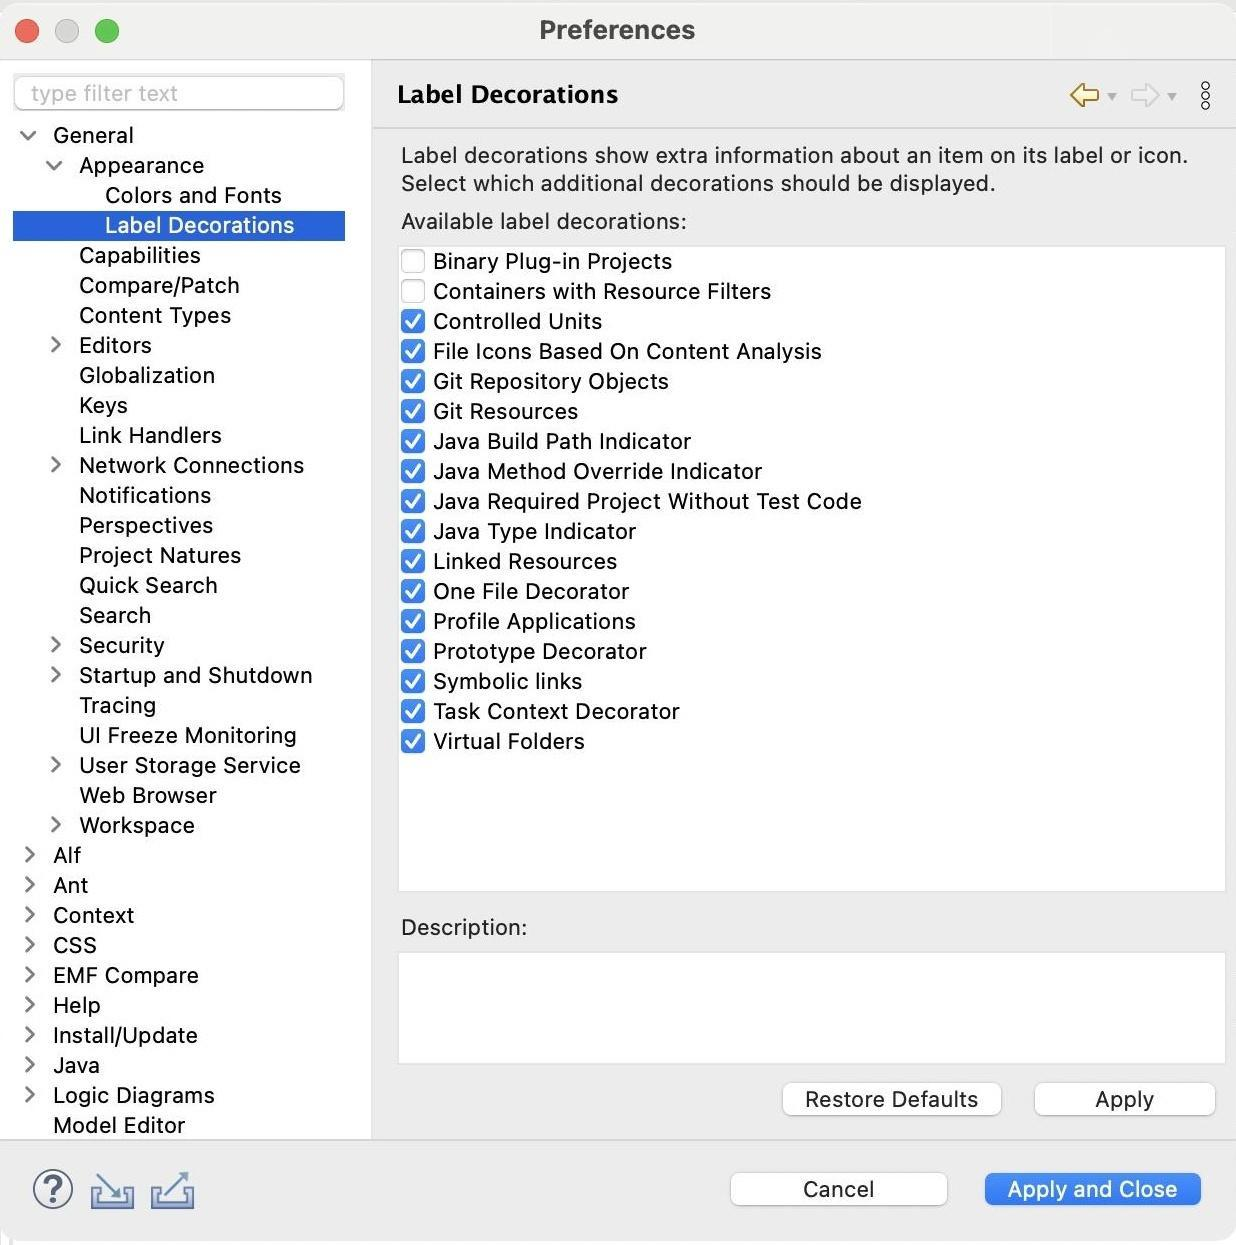
Accessibility tree:
{"name": "Preferences", "role": "AXWindow", "description": null, "role_description": "standard window", "value": null, "position": "480.00;136.00", "size": "619;619", "children": [{"name": "Apply_and_Close", "role": "AXButton", "description": null, "role_description": "button", "value": null, "position": "487.00;581.00", "size": "120;27", "children": []}, {"name": "Cancel", "role": "AXButton", "description": null, "role_description": "button", "value": null, "position": "360.00;581.00", "size": "120;27", "children": []}, {"name": null, "role": "AXToolbar", "description": null, "role_description": "toolbar", "value": null, "position": "12.00;579.00", "size": "90;30", "children": [{"name": "Help", "role": "AXCheckBox", "description": null, "role_description": "checkbox", "value": 0, "position": "12.00;579.00", "size": "30;30", "children": []}, {"name": "Import", "role": "AXButton", "description": null, "role_description": "button", "value": null, "position": "42.00;579.00", "size": "30;30", "children": []}, {"name": "Export", "role": "AXButton", "description": null, "role_description": "button", "value": null, "position": "72.00;579.00", "size": "30;30", "children": []}]}, {"name": null, "role": "AXScrollArea", "description": null, "role_description": "scroll area", "value": null, "position": "199.00;69.00", "size": "415;494", "children": [{"name": "Apply", "role": "AXButton", "description": null, "role_description": "button", "value": null, "position": "512.00;536.00", "size": "102;27", "children": []}, {"name": "Restore_Defaults", "role": "AXButton", "description": null, "role_description": "button", "value": null, "position": "386.00;536.00", "size": "121;27", "children": []}, {"name": null, "role": "AXScrollArea", "description": null, "role_description": "scroll area", "value": null, "position": "199.00;474.00", "size": "415;57", "children": [{"name": null, "role": "AXTextArea", "description": null, "role_description": "text entry area", "value": "", "position": "200.00;475.00", "size": "412;55", "children": []}]}, {"name": null, "role": "AXStaticText", "description": null, "role_description": "text", "value": "Description:", "position": "199.00;455.00", "size": "68;14", "children": []}, {"name": null, "role": "AXScrollArea", "description": null, "role_description": "scroll area", "value": null, "position": "199.00;121.00", "size": "415;324", "children": [{"name": null, "role": "AXTable", "description": null, "role_description": "table", "value": null, "position": "200.00;122.00", "size": "413;322", "children": [{"name": null, "role": "AXRow", "description": null, "role_description": "table row", "value": null, "position": "200.00;122.00", "size": "413;15", "children": [{"name": "", "role": "AXCheckBox", "description": null, "role_description": "checkbox", "value": 0, "position": "200.00;122.00", "size": "14;14", "children": []}, {"name": null, "role": "AXStaticText", "description": null, "role_description": "text", "value": "Binary Plug-in Projects", "position": "215.00;122.00", "size": "219;14", "children": []}]}, {"name": null, "role": "AXRow", "description": null, "role_description": "table row", "value": null, "position": "200.00;137.00", "size": "413;15", "children": [{"name": "", "role": "AXCheckBox", "description": null, "role_description": "checkbox", "value": 0, "position": "200.00;137.00", "size": "14;14", "children": []}, {"name": null, "role": "AXStaticText", "description": null, "role_description": "text", "value": "Containers with Resource Filters", "position": "215.00;137.00", "size": "219;14", "children": []}]}, {"name": null, "role": "AXRow", "description": null, "role_description": "table row", "value": null, "position": "200.00;152.00", "size": "413;15", "children": [{"name": "", "role": "AXCheckBox", "description": null, "role_description": "checkbox", "value": 1, "position": "200.00;152.00", "size": "14;14", "children": []}, {"name": null, "role": "AXStaticText", "description": null, "role_description": "text", "value": "Controlled Units", "position": "215.00;152.00", "size": "219;14", "children": []}]}, {"name": null, "role": "AXRow", "description": null, "role_description": "table row", "value": null, "position": "200.00;167.00", "size": "413;15", "children": [{"name": "", "role": "AXCheckBox", "description": null, "role_description": "checkbox", "value": 1, "position": "200.00;167.00", "size": "14;14", "children": []}, {"name": null, "role": "AXStaticText", "description": null, "role_description": "text", "value": "File Icons Based On Content Analysis", "position": "215.00;167.00", "size": "219;14", "children": []}]}, {"name": null, "role": "AXRow", "description": null, "role_description": "table row", "value": null, "position": "200.00;182.00", "size": "413;15", "children": [{"name": "", "role": "AXCheckBox", "description": null, "role_description": "checkbox", "value": 1, "position": "200.00;182.00", "size": "14;14", "children": []}, {"name": null, "role": "AXStaticText", "description": null, "role_description": "text", "value": "Git Repository Objects", "position": "215.00;182.00", "size": "219;14", "children": []}]}, {"name": null, "role": "AXRow", "description": null, "role_description": "table row", "value": null, "position": "200.00;197.00", "size": "413;15", "children": [{"name": "", "role": "AXCheckBox", "description": null, "role_description": "checkbox", "value": 1, "position": "200.00;197.00", "size": "14;14", "children": []}, {"name": null, "role": "AXStaticText", "description": null, "role_description": "text", "value": "Git Resources", "position": "215.00;197.00", "size": "219;14", "children": []}]}, {"name": null, "role": "AXRow", "description": null, "role_description": "table row", "value": null, "position": "200.00;212.00", "size": "413;15", "children": [{"name": "", "role": "AXCheckBox", "description": null, "role_description": "checkbox", "value": 1, "position": "200.00;212.00", "size": "14;14", "children": []}, {"name": null, "role": "AXStaticText", "description": null, "role_description": "text", "value": "Java Build Path Indicator", "position": "215.00;212.00", "size": "219;14", "children": []}]}, {"name": null, "role": "AXRow", "description": null, "role_description": "table row", "value": null, "position": "200.00;227.00", "size": "413;15", "children": [{"name": "", "role": "AXCheckBox", "description": null, "role_description": "checkbox", "value": 1, "position": "200.00;227.00", "size": "14;14", "children": []}, {"name": null, "role": "AXStaticText", "description": null, "role_description": "text", "value": "Java Method Override Indicator", "position": "215.00;227.00", "size": "219;14", "children": []}]}, {"name": null, "role": "AXRow", "description": null, "role_description": "table row", "value": null, "position": "200.00;242.00", "size": "413;15", "children": [{"name": "", "role": "AXCheckBox", "description": null, "role_description": "checkbox", "value": 1, "position": "200.00;242.00", "size": "14;14", "children": []}, {"name": null, "role": "AXStaticText", "description": null, "role_description": "text", "value": "Java Required Project Without Test Code", "position": "215.00;242.00", "size": "219;14", "children": []}]}, {"name": null, "role": "AXRow", "description": null, "role_description": "table row", "value": null, "position": "200.00;257.00", "size": "413;15", "children": [{"name": "", "role": "AXCheckBox", "description": null, "role_description": "checkbox", "value": 1, "position": "200.00;257.00", "size": "14;14", "children": []}, {"name": null, "role": "AXStaticText", "description": null, "role_description": "text", "value": "Java Type Indicator", "position": "215.00;257.00", "size": "219;14", "children": []}]}, {"name": null, "role": "AXRow", "description": null, "role_description": "table row", "value": null, "position": "200.00;272.00", "size": "413;15", "children": [{"name": "", "role": "AXCheckBox", "description": null, "role_description": "checkbox", "value": 1, "position": "200.00;272.00", "size": "14;14", "children": []}, {"name": null, "role": "AXStaticText", "description": null, "role_description": "text", "value": "Linked Resources", "position": "215.00;272.00", "size": "219;14", "children": []}]}, {"name": null, "role": "AXRow", "description": null, "role_description": "table row", "value": null, "position": "200.00;287.00", "size": "413;15", "children": [{"name": "", "role": "AXCheckBox", "description": null, "role_description": "checkbox", "value": 1, "position": "200.00;287.00", "size": "14;14", "children": []}, {"name": null, "role": "AXStaticText", "description": null, "role_description": "text", "value": "One File Decorator", "position": "215.00;287.00", "size": "219;14", "children": []}]}, {"name": null, "role": "AXRow", "description": null, "role_description": "table row", "value": null, "position": "200.00;302.00", "size": "413;15", "children": [{"name": "", "role": "AXCheckBox", "description": null, "role_description": "checkbox", "value": 1, "position": "200.00;302.00", "size": "14;14", "children": []}, {"name": null, "role": "AXStaticText", "description": null, "role_description": "text", "value": "Profile Applications", "position": "215.00;302.00", "size": "219;14", "children": []}]}, {"name": null, "role": "AXRow", "description": null, "role_description": "table row", "value": null, "position": "200.00;317.00", "size": "413;15", "children": [{"name": "", "role": "AXCheckBox", "description": null, "role_description": "checkbox", "value": 1, "position": "200.00;317.00", "size": "14;14", "children": []}, {"name": null, "role": "AXStaticText", "description": null, "role_description": "text", "value": "Prototype Decorator", "position": "215.00;317.00", "size": "219;14", "children": []}]}, {"name": null, "role": "AXRow", "description": null, "role_description": "table row", "value": null, "position": "200.00;332.00", "size": "413;15", "children": [{"name": "", "role": "AXCheckBox", "description": null, "role_description": "checkbox", "value": 1, "position": "200.00;332.00", "size": "14;14", "children": []}, {"name": null, "role": "AXStaticText", "description": null, "role_description": "text", "value": "Symbolic links", "position": "215.00;332.00", "size": "219;14", "children": []}]}, {"name": null, "role": "AXRow", "description": null, "role_description": "table row", "value": null, "position": "200.00;347.00", "size": "413;15", "children": [{"name": "", "role": "AXCheckBox", "description": null, "role_description": "checkbox", "value": 1, "position": "200.00;347.00", "size": "14;14", "children": []}, {"name": null, "role": "AXStaticText", "description": null, "role_description": "text", "value": "Task Context Decorator", "position": "215.00;347.00", "size": "219;14", "children": []}]}, {"name": null, "role": "AXRow", "description": null, "role_description": "table row", "value": null, "position": "200.00;362.00", "size": "413;15", "children": [{"name": "", "role": "AXCheckBox", "description": null, "role_description": "checkbox", "value": 1, "position": "200.00;362.00", "size": "14;14", "children": []}, {"name": null, "role": "AXStaticText", "description": null, "role_description": "text", "value": "Virtual Folders", "position": "215.00;362.00", "size": "219;14", "children": []}]}, {"name": null, "role": "AXColumn", "description": null, "role_description": "column", "value": null, "position": "200.00;122.00", "size": "15;322", "children": []}, {"name": null, "role": "AXColumn", "description": null, "role_description": "column", "value": null, "position": "215.00;122.00", "size": "220;322", "children": []}]}]}, {"name": null, "role": "AXStaticText", "description": null, "role_description": "text", "value": "Available label decorations:", "position": "199.00;102.00", "size": "148;14", "children": []}, {"name": null, "role": "AXStaticText", "description": null, "role_description": "text", "value": "Label decorations show extra information about an item on its label or icon. Select which additional decorations should be displayed.", "position": "199.00;69.00", "size": "415;28", "children": []}]}, {"name": null, "role": "AXToolbar", "description": "", "role_description": "toolbar", "value": null, "position": "532.00;35.00", "size": "82;22", "children": [{"name": "Back_to_Colors_and_Fonts", "role": "AXMenuButton", "description": null, "role_description": "menu button", "value": null, "position": "532.00;35.00", "size": "22;22", "children": []}, {"name": "Forward", "role": "AXMenuButton", "description": null, "role_description": "menu button", "value": null, "position": "562.00;35.00", "size": "22;22", "children": []}, {"name": "Additional_Dialog_Actions", "role": "AXButton", "description": null, "role_description": "button", "value": null, "position": "592.00;35.00", "size": "22;22", "children": []}]}, {"name": null, "role": "AXStaticText", "description": "", "role_description": "text", "value": "Label Decorations", "position": "196.00;35.00", "size": "329;21", "children": []}, {"name": null, "role": "AXSplitter", "description": null, "role_description": "splitter", "value": 180, "position": "180.00;28.00", "size": "5;540", "children": []}, {"name": null, "role": "AXScrollArea", "description": null, "role_description": "scroll area", "value": null, "position": "7.00;59.00", "size": "166;509", "children": [{"name": null, "role": "AXOutline", "description": null, "role_description": "outline", "value": null, "position": "7.00;59.00", "size": "166;600", "children": [{"name": null, "role": "AXRow", "description": null, "role_description": "outline row", "value": null, "position": "7.00;59.00", "size": "166;15", "children": [{"name": null, "role": "AXGroup", "description": null, "role_description": "group", "value": null, "position": "7.00;59.00", "size": "151;15", "children": [{"name": null, "role": "AXDisclosureTriangle", "description": null, "role_description": "disclosure triangle", "value": 1, "position": "9.00;59.00", "size": "12;14", "children": []}, {"name": null, "role": "AXStaticText", "description": null, "role_description": "text", "value": "General", "position": "25.00;59.00", "size": "132;14", "children": []}]}]}, {"name": null, "role": "AXRow", "description": null, "role_description": "outline row", "value": null, "position": "7.00;74.00", "size": "166;15", "children": [{"name": null, "role": "AXGroup", "description": null, "role_description": "group", "value": null, "position": "7.00;74.00", "size": "151;15", "children": [{"name": null, "role": "AXDisclosureTriangle", "description": null, "role_description": "disclosure triangle", "value": 1, "position": "22.00;74.00", "size": "12;14", "children": []}, {"name": null, "role": "AXStaticText", "description": null, "role_description": "text", "value": "Appearance", "position": "38.00;74.00", "size": "119;14", "children": []}]}]}, {"name": null, "role": "AXRow", "description": null, "role_description": "outline row", "value": null, "position": "7.00;89.00", "size": "166;15", "children": [{"name": null, "role": "AXStaticText", "description": null, "role_description": "text", "value": "Colors and Fonts", "position": "51.00;89.00", "size": "106;14", "children": []}]}, {"name": null, "role": "AXRow", "description": null, "role_description": "outline row", "value": null, "position": "7.00;104.00", "size": "166;15", "children": [{"name": null, "role": "AXStaticText", "description": null, "role_description": "text", "value": "Label Decorations", "position": "51.00;104.00", "size": "106;14", "children": []}]}, {"name": null, "role": "AXRow", "description": null, "role_description": "outline row", "value": null, "position": "7.00;119.00", "size": "166;15", "children": [{"name": null, "role": "AXStaticText", "description": null, "role_description": "text", "value": "Capabilities", "position": "38.00;119.00", "size": "119;14", "children": []}]}, {"name": null, "role": "AXRow", "description": null, "role_description": "outline row", "value": null, "position": "7.00;134.00", "size": "166;15", "children": [{"name": null, "role": "AXStaticText", "description": null, "role_description": "text", "value": "Compare/Patch", "position": "38.00;134.00", "size": "119;14", "children": []}]}, {"name": null, "role": "AXRow", "description": null, "role_description": "outline row", "value": null, "position": "7.00;149.00", "size": "166;15", "children": [{"name": null, "role": "AXStaticText", "description": null, "role_description": "text", "value": "Content Types", "position": "38.00;149.00", "size": "119;14", "children": []}]}, {"name": null, "role": "AXRow", "description": null, "role_description": "outline row", "value": null, "position": "7.00;164.00", "size": "166;15", "children": [{"name": null, "role": "AXGroup", "description": null, "role_description": "group", "value": null, "position": "7.00;164.00", "size": "151;15", "children": [{"name": null, "role": "AXDisclosureTriangle", "description": null, "role_description": "disclosure triangle", "value": 0, "position": "22.00;164.00", "size": "12;14", "children": []}, {"name": null, "role": "AXStaticText", "description": null, "role_description": "text", "value": "Editors", "position": "38.00;164.00", "size": "119;14", "children": []}]}]}, {"name": null, "role": "AXRow", "description": null, "role_description": "outline row", "value": null, "position": "7.00;179.00", "size": "166;15", "children": [{"name": null, "role": "AXStaticText", "description": null, "role_description": "text", "value": "Globalization", "position": "38.00;179.00", "size": "119;14", "children": []}]}, {"name": null, "role": "AXRow", "description": null, "role_description": "outline row", "value": null, "position": "7.00;194.00", "size": "166;15", "children": [{"name": null, "role": "AXStaticText", "description": null, "role_description": "text", "value": "Keys", "position": "38.00;194.00", "size": "119;14", "children": []}]}, {"name": null, "role": "AXRow", "description": null, "role_description": "outline row", "value": null, "position": "7.00;209.00", "size": "166;15", "children": [{"name": null, "role": "AXStaticText", "description": null, "role_description": "text", "value": "Link Handlers", "position": "38.00;209.00", "size": "119;14", "children": []}]}, {"name": null, "role": "AXRow", "description": null, "role_description": "outline row", "value": null, "position": "7.00;224.00", "size": "166;15", "children": [{"name": null, "role": "AXGroup", "description": null, "role_description": "group", "value": null, "position": "7.00;224.00", "size": "151;15", "children": [{"name": null, "role": "AXDisclosureTriangle", "description": null, "role_description": "disclosure triangle", "value": 0, "position": "22.00;224.00", "size": "12;14", "children": []}, {"name": null, "role": "AXStaticText", "description": null, "role_description": "text", "value": "Network Connections", "position": "38.00;224.00", "size": "119;14", "children": []}]}]}, {"name": null, "role": "AXRow", "description": null, "role_description": "outline row", "value": null, "position": "7.00;239.00", "size": "166;15", "children": [{"name": null, "role": "AXStaticText", "description": null, "role_description": "text", "value": "Notifications", "position": "38.00;239.00", "size": "119;14", "children": []}]}, {"name": null, "role": "AXRow", "description": null, "role_description": "outline row", "value": null, "position": "7.00;254.00", "size": "166;15", "children": [{"name": null, "role": "AXStaticText", "description": null, "role_description": "text", "value": "Perspectives", "position": "38.00;254.00", "size": "119;14", "children": []}]}, {"name": null, "role": "AXRow", "description": null, "role_description": "outline row", "value": null, "position": "7.00;269.00", "size": "166;15", "children": [{"name": null, "role": "AXStaticText", "description": null, "role_description": "text", "value": "Project Natures", "position": "38.00;269.00", "size": "119;14", "children": []}]}, {"name": null, "role": "AXRow", "description": null, "role_description": "outline row", "value": null, "position": "7.00;284.00", "size": "166;15", "children": [{"name": null, "role": "AXStaticText", "description": null, "role_description": "text", "value": "Quick Search", "position": "38.00;284.00", "size": "119;14", "children": []}]}, {"name": null, "role": "AXRow", "description": null, "role_description": "outline row", "value": null, "position": "7.00;299.00", "size": "166;15", "children": [{"name": null, "role": "AXStaticText", "description": null, "role_description": "text", "value": "Search", "position": "38.00;299.00", "size": "119;14", "children": []}]}, {"name": null, "role": "AXRow", "description": null, "role_description": "outline row", "value": null, "position": "7.00;314.00", "size": "166;15", "children": [{"name": null, "role": "AXGroup", "description": null, "role_description": "group", "value": null, "position": "7.00;314.00", "size": "151;15", "children": [{"name": null, "role": "AXDisclosureTriangle", "description": null, "role_description": "disclosure triangle", "value": 0, "position": "22.00;314.00", "size": "12;14", "children": []}, {"name": null, "role": "AXStaticText", "description": null, "role_description": "text", "value": "Security", "position": "38.00;314.00", "size": "119;14", "children": []}]}]}, {"name": null, "role": "AXRow", "description": null, "role_description": "outline row", "value": null, "position": "7.00;329.00", "size": "166;15", "children": [{"name": null, "role": "AXGroup", "description": null, "role_description": "group", "value": null, "position": "7.00;329.00", "size": "151;15", "children": [{"name": null, "role": "AXDisclosureTriangle", "description": null, "role_description": "disclosure triangle", "value": 0, "position": "22.00;329.00", "size": "12;14", "children": []}, {"name": null, "role": "AXStaticText", "description": null, "role_description": "text", "value": "Startup and Shutdown", "position": "38.00;329.00", "size": "119;14", "children": []}]}]}, {"name": null, "role": "AXRow", "description": null, "role_description": "outline row", "value": null, "position": "7.00;344.00", "size": "166;15", "children": [{"name": null, "role": "AXStaticText", "description": null, "role_description": "text", "value": "Tracing", "position": "38.00;344.00", "size": "119;14", "children": []}]}, {"name": null, "role": "AXRow", "description": null, "role_description": "outline row", "value": null, "position": "7.00;359.00", "size": "166;15", "children": [{"name": null, "role": "AXStaticText", "description": null, "role_description": "text", "value": "UI Freeze Monitoring", "position": "38.00;359.00", "size": "119;14", "children": []}]}, {"name": null, "role": "AXRow", "description": null, "role_description": "outline row", "value": null, "position": "7.00;374.00", "size": "166;15", "children": [{"name": null, "role": "AXGroup", "description": null, "role_description": "group", "value": null, "position": "7.00;374.00", "size": "151;15", "children": [{"name": null, "role": "AXDisclosureTriangle", "description": null, "role_description": "disclosure triangle", "value": 0, "position": "22.00;374.00", "size": "12;14", "children": []}, {"name": null, "role": "AXStaticText", "description": null, "role_description": "text", "value": "User Storage Service", "position": "38.00;374.00", "size": "119;14", "children": []}]}]}, {"name": null, "role": "AXRow", "description": null, "role_description": "outline row", "value": null, "position": "7.00;389.00", "size": "166;15", "children": [{"name": null, "role": "AXStaticText", "description": null, "role_description": "text", "value": "Web Browser", "position": "38.00;389.00", "size": "119;14", "children": []}]}, {"name": null, "role": "AXRow", "description": null, "role_description": "outline row", "value": null, "position": "7.00;404.00", "size": "166;15", "children": [{"name": null, "role": "AXGroup", "description": null, "role_description": "group", "value": null, "position": "7.00;404.00", "size": "151;15", "children": [{"name": null, "role": "AXDisclosureTriangle", "description": null, "role_description": "disclosure triangle", "value": 0, "position": "22.00;404.00", "size": "12;14", "children": []}, {"name": null, "role": "AXStaticText", "description": null, "role_description": "text", "value": "Workspace", "position": "38.00;404.00", "size": "119;14", "children": []}]}]}, {"name": null, "role": "AXRow", "description": null, "role_description": "outline row", "value": null, "position": "7.00;419.00", "size": "166;15", "children": [{"name": null, "role": "AXGroup", "description": null, "role_description": "group", "value": null, "position": "7.00;419.00", "size": "151;15", "children": [{"name": null, "role": "AXDisclosureTriangle", "description": null, "role_description": "disclosure triangle", "value": 0, "position": "9.00;419.00", "size": "12;14", "children": []}, {"name": null, "role": "AXStaticText", "description": null, "role_description": "text", "value": "Alf", "position": "25.00;419.00", "size": "132;14", "children": []}]}]}, {"name": null, "role": "AXRow", "description": null, "role_description": "outline row", "value": null, "position": "7.00;434.00", "size": "166;15", "children": [{"name": null, "role": "AXGroup", "description": null, "role_description": "group", "value": null, "position": "7.00;434.00", "size": "151;15", "children": [{"name": null, "role": "AXDisclosureTriangle", "description": null, "role_description": "disclosure triangle", "value": 0, "position": "9.00;434.00", "size": "12;14", "children": []}, {"name": null, "role": "AXStaticText", "description": null, "role_description": "text", "value": "Ant", "position": "25.00;434.00", "size": "132;14", "children": []}]}]}, {"name": null, "role": "AXRow", "description": null, "role_description": "outline row", "value": null, "position": "7.00;449.00", "size": "166;15", "children": [{"name": null, "role": "AXGroup", "description": null, "role_description": "group", "value": null, "position": "7.00;449.00", "size": "151;15", "children": [{"name": null, "role": "AXDisclosureTriangle", "description": null, "role_description": "disclosure triangle", "value": 0, "position": "9.00;449.00", "size": "12;14", "children": []}, {"name": null, "role": "AXStaticText", "description": null, "role_description": "text", "value": "Context", "position": "25.00;449.00", "size": "132;14", "children": []}]}]}, {"name": null, "role": "AXRow", "description": null, "role_description": "outline row", "value": null, "position": "7.00;464.00", "size": "166;15", "children": [{"name": null, "role": "AXGroup", "description": null, "role_description": "group", "value": null, "position": "7.00;464.00", "size": "151;15", "children": [{"name": null, "role": "AXDisclosureTriangle", "description": null, "role_description": "disclosure triangle", "value": 0, "position": "9.00;464.00", "size": "12;14", "children": []}, {"name": null, "role": "AXStaticText", "description": null, "role_description": "text", "value": "CSS", "position": "25.00;464.00", "size": "132;14", "children": []}]}]}, {"name": null, "role": "AXRow", "description": null, "role_description": "outline row", "value": null, "position": "7.00;479.00", "size": "166;15", "children": [{"name": null, "role": "AXGroup", "description": null, "role_description": "group", "value": null, "position": "7.00;479.00", "size": "151;15", "children": [{"name": null, "role": "AXDisclosureTriangle", "description": null, "role_description": "disclosure triangle", "value": 0, "position": "9.00;479.00", "size": "12;14", "children": []}, {"name": null, "role": "AXStaticText", "description": null, "role_description": "text", "value": "EMF Compare", "position": "25.00;479.00", "size": "132;14", "children": []}]}]}, {"name": null, "role": "AXRow", "description": null, "role_description": "outline row", "value": null, "position": "7.00;494.00", "size": "166;15", "children": [{"name": null, "role": "AXGroup", "description": null, "role_description": "group", "value": null, "position": "7.00;494.00", "size": "151;15", "children": [{"name": null, "role": "AXDisclosureTriangle", "description": null, "role_description": "disclosure triangle", "value": 0, "position": "9.00;494.00", "size": "12;14", "children": []}, {"name": null, "role": "AXStaticText", "description": null, "role_description": "text", "value": "Help", "position": "25.00;494.00", "size": "132;14", "children": []}]}]}, {"name": null, "role": "AXRow", "description": null, "role_description": "outline row", "value": null, "position": "7.00;509.00", "size": "166;15", "children": [{"name": null, "role": "AXGroup", "description": null, "role_description": "group", "value": null, "position": "7.00;509.00", "size": "151;15", "children": [{"name": null, "role": "AXDisclosureTriangle", "description": null, "role_description": "disclosure triangle", "value": 0, "position": "9.00;509.00", "size": "12;14", "children": []}, {"name": null, "role": "AXStaticText", "description": null, "role_description": "text", "value": "Install/Update", "position": "25.00;509.00", "size": "132;14", "children": []}]}]}, {"name": null, "role": "AXRow", "description": null, "role_description": "outline row", "value": null, "position": "7.00;524.00", "size": "166;15", "children": [{"name": null, "role": "AXGroup", "description": null, "role_description": "group", "value": null, "position": "7.00;524.00", "size": "151;15", "children": [{"name": null, "role": "AXDisclosureTriangle", "description": null, "role_description": "disclosure triangle", "value": 0, "position": "9.00;524.00", "size": "12;14", "children": []}, {"name": null, "role": "AXStaticText", "description": null, "role_description": "text", "value": "Java", "position": "25.00;524.00", "size": "132;14", "children": []}]}]}, {"name": null, "role": "AXRow", "description": null, "role_description": "outline row", "value": null, "position": "7.00;539.00", "size": "166;15", "children": [{"name": null, "role": "AXGroup", "description": null, "role_description": "group", "value": null, "position": "7.00;539.00", "size": "151;15", "children": [{"name": null, "role": "AXDisclosureTriangle", "description": null, "role_description": "disclosure triangle", "value": 0, "position": "9.00;539.00", "size": "12;14", "children": []}, {"name": null, "role": "AXStaticText", "description": null, "role_description": "text", "value": "Logic Diagrams", "position": "25.00;539.00", "size": "132;14", "children": []}]}]}, {"name": null, "role": "AXRow", "description": null, "role_description": "outline row", "value": null, "position": "7.00;554.00", "size": "166;15", "children": [{"name": null, "role": "AXStaticText", "description": null, "role_description": "text", "value": "Model Editor", "position": "25.00;554.00", "size": "132;14", "children": []}]}, {"name": null, "role": "AXRow", "description": null, "role_description": "outline row", "value": null, "position": "7.00;569.00", "size": "166;15", "children": [{"name": null, "role": "AXGroup", "description": null, "role_description": "group", "value": null, "position": "7.00;569.00", "size": "151;15", "children": [{"name": null, "role": "AXDisclosureTriangle", "description": null, "role_description": "disclosure triangle", "value": 0, "position": "9.00;569.00", "size": "12;14", "children": []}, {"name": null, "role": "AXStaticText", "description": null, "role_description": "text", "value": "Model Validation", "position": "25.00;569.00", "size": "132;14", "children": []}]}]}, {"name": null, "role": "AXRow", "description": null, "role_description": "outline row", "value": null, "position": "7.00;584.00", "size": "166;15", "children": [{"name": null, "role": "AXGroup", "description": null, "role_description": "group", "value": null, "position": "7.00;584.00", "size": "151;15", "children": [{"name": null, "role": "AXDisclosureTriangle", "description": null, "role_description": "disclosure triangle", "value": 0, "position": "9.00;584.00", "size": "12;14", "children": []}, {"name": null, "role": "AXStaticText", "description": null, "role_description": "text", "value": "OCL", "position": "25.00;584.00", "size": "132;14", "children": []}]}]}, {"name": null, "role": "AXRow", "description": null, "role_description": "outline row", "value": null, "position": "7.00;599.00", "size": "166;15", "children": [{"name": null, "role": "AXGroup", "description": null, "role_description": "group", "value": null, "position": "7.00;599.00", "size": "151;15", "children": [{"name": null, "role": "AXDisclosureTriangle", "description": null, "role_description": "disclosure triangle", "value": 0, "position": "9.00;599.00", "size": "12;14", "children": []}, {"name": null, "role": "AXStaticText", "description": null, "role_description": "text", "value": "Papyrus", "position": "25.00;599.00", "size": "132;14", "children": []}]}]}, {"name": null, "role": "AXRow", "description": null, "role_description": "outline row", "value": null, "position": "7.00;614.00", "size": "166;15", "children": [{"name": null, "role": "AXGroup", "description": null, "role_description": "group", "value": null, "position": "7.00;614.00", "size": "151;15", "children": [{"name": null, "role": "AXDisclosureTriangle", "description": null, "role_description": "disclosure triangle", "value": 0, "position": "9.00;614.00", "size": "12;14", "children": []}, {"name": null, "role": "AXStaticText", "description": null, "role_description": "text", "value": "Plug-in Development", "position": "25.00;614.00", "size": "132;14", "children": []}]}]}, {"name": null, "role": "AXRow", "description": null, "role_description": "outline row", "value": null, "position": "7.00;629.00", "size": "166;15", "children": [{"name": null, "role": "AXGroup", "description": null, "role_description": "group", "value": null, "position": "7.00;629.00", "size": "151;15", "children": [{"name": null, "role": "AXDisclosureTriangle", "description": null, "role_description": "disclosure triangle", "value": 0, "position": "9.00;629.00", "size": "12;14", "children": []}, {"name": null, "role": "AXStaticText", "description": null, "role_description": "text", "value": "Run/Debug", "position": "25.00;629.00", "size": "132;14", "children": []}]}]}, {"name": null, "role": "AXRow", "description": null, "role_description": "outline row", "value": null, "position": "7.00;644.00", "size": "166;15", "children": [{"name": null, "role": "AXGroup", "description": null, "role_description": "group", "value": null, "position": "7.00;644.00", "size": "151;15", "children": [{"name": null, "role": "AXDisclosureTriangle", "description": null, "role_description": "disclosure triangle", "value": 0, "position": "9.00;644.00", "size": "12;14", "children": []}, {"name": null, "role": "AXStaticText", "description": null, "role_description": "text", "value": "Version Control (Team)", "position": "25.00;644.00", "size": "132;14", "children": []}]}]}, {"name": null, "role": "AXColumn", "description": null, "role_description": "column", "value": null, "position": "7.00;59.00", "size": "151;600", "children": []}]}, {"name": null, "role": "AXScrollBar", "description": null, "role_description": "scroll bar", "value": 0.0, "position": "157.00;59.00", "size": "16;509", "children": [{"name": null, "role": "AXValueIndicator", "description": null, "role_description": "value indicator", "value": 0.0, "position": "161.00;60.00", "size": "12;430", "children": []}, {"name": null, "role": "AXButton", "description": null, "role_description": "increment arrow button", "value": null, "position": "157.00;59.00", "size": "0;0", "children": []}, {"name": null, "role": "AXButton", "description": null, "role_description": "decrement arrow button", "value": null, "position": "157.00;59.00", "size": "0;0", "children": []}, {"name": null, "role": "AXButton", "description": null, "role_description": "increment page button", "value": null, "position": "161.00;490.50", "size": "12;78", "children": []}, {"name": null, "role": "AXButton", "description": null, "role_description": "decrement page button", "value": null, "position": "161.00;59.00", "size": "12;1", "children": []}]}]}, {"name": "type_filter_text", "role": "AXTextField", "description": null, "role_description": "search text field", "value": "", "position": "7.00;35.00", "size": "166;19", "children": []}, {"name": null, "role": "AXButton", "description": null, "role_description": "close button", "value": null, "position": "7.00;6.00", "size": "14;16", "children": []}, {"name": null, "role": "AXButton", "description": null, "role_description": "zoom button", "value": null, "position": "47.00;6.00", "size": "14;16", "children": [{"name": null, "role": "AXGroup", "description": null, "role_description": "group", "value": null, "position": "47.00;6.00", "size": "14;16", "children": [{"name": null, "role": "AXGroup", "description": null, "role_description": "group", "value": null, "position": "47.00;6.00", "size": "14;16", "children": []}]}]}, {"name": null, "role": "AXButton", "description": null, "role_description": "minimize button", "value": null, "position": "27.00;6.00", "size": "14;16", "children": []}, {"name": null, "role": "AXStaticText", "description": null, "role_description": "text", "value": "Preferences", "position": "268.00;5.00", "size": "83;16", "children": []}]}